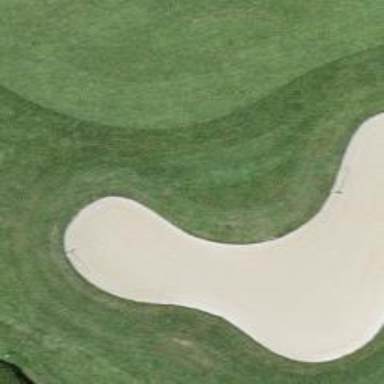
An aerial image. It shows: Golf bunker filled with natural sand.